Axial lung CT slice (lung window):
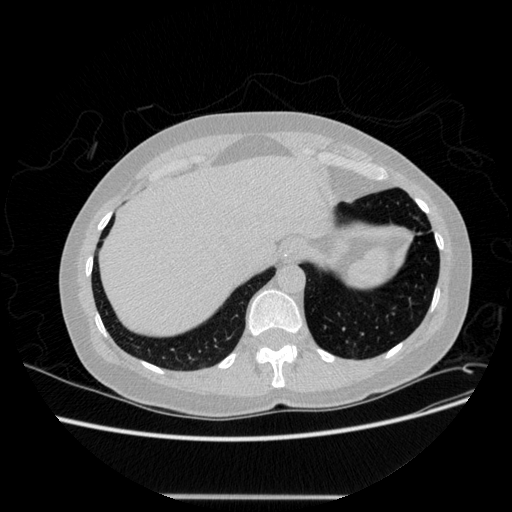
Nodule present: no